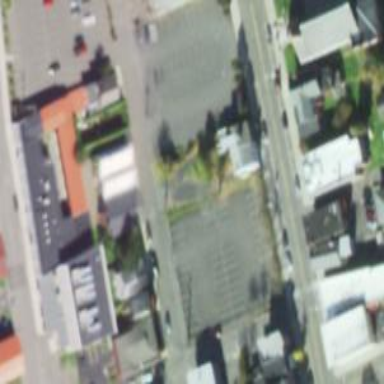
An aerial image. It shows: Parking space.